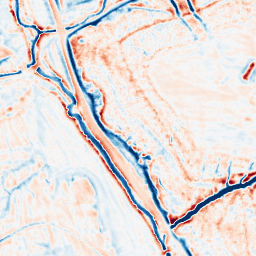
Category: edge_preserving
Decomposition family: bilateral
Decomposition parameters: d: 15
sigma_color: 25
sigma_space: 50
Upsampling method: linear_exact
Upsampling parameters: scale: 8
Upsampling scale: 8